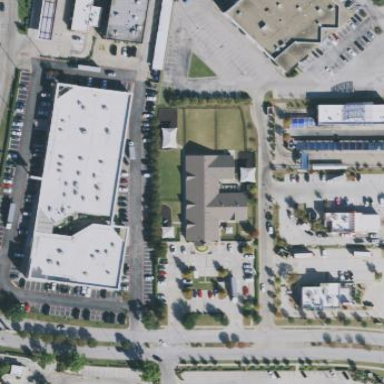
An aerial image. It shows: Retail area.